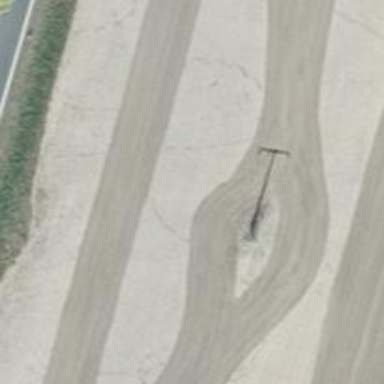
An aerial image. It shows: Minor power line.